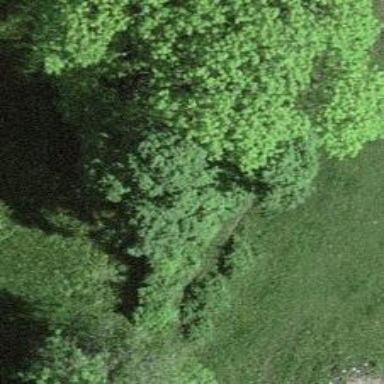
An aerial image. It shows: Row of trees in natural setting.